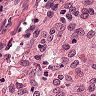
Metastatic tissue present: no